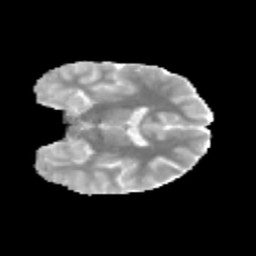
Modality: MD
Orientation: coronal
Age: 12
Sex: male
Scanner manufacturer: siemens
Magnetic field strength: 3 T
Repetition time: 3.8 s
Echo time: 0.07 s